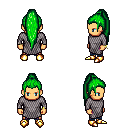
a pixel art fantasy rpg character, male body template, human, tanned skin, chain mail, magenta pants, green extra-long topknot hairstyle, bracelets, gold boots, four views (front, back, left, right), 2x2 character sprite sheet, small pixel art, hard edges, no anti-aliasing